Interaction volume radius: 5 \u00c5
Interaction volume height: 30 \u00c5
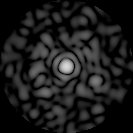
Disorder parameter: 0.847